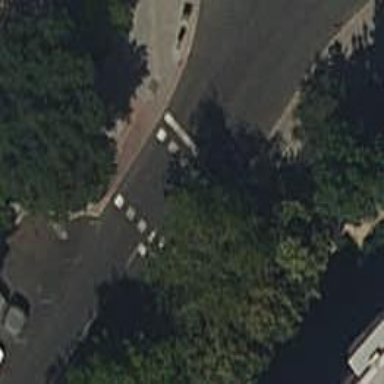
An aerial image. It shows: Road with traffic signals and zebra crossing with traffic signals.